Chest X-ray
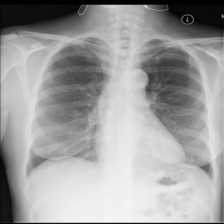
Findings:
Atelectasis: negative
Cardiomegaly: negative
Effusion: negative
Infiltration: positive
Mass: negative
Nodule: positive
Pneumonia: negative
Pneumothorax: negative
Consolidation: negative
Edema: negative
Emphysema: negative
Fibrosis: negative
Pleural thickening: negative
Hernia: negative